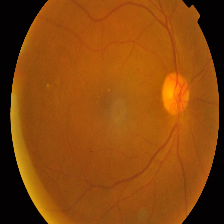
Diabetic retinopathy grade: Proliferative DR